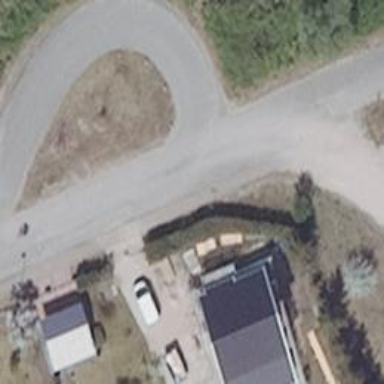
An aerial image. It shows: Residential road.